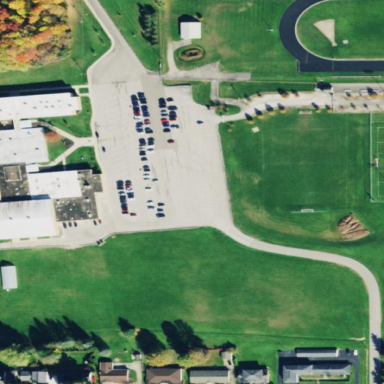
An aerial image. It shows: School.